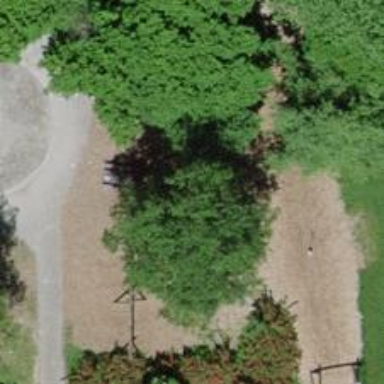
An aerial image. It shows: Playground featuring swings.